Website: apple
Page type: payment
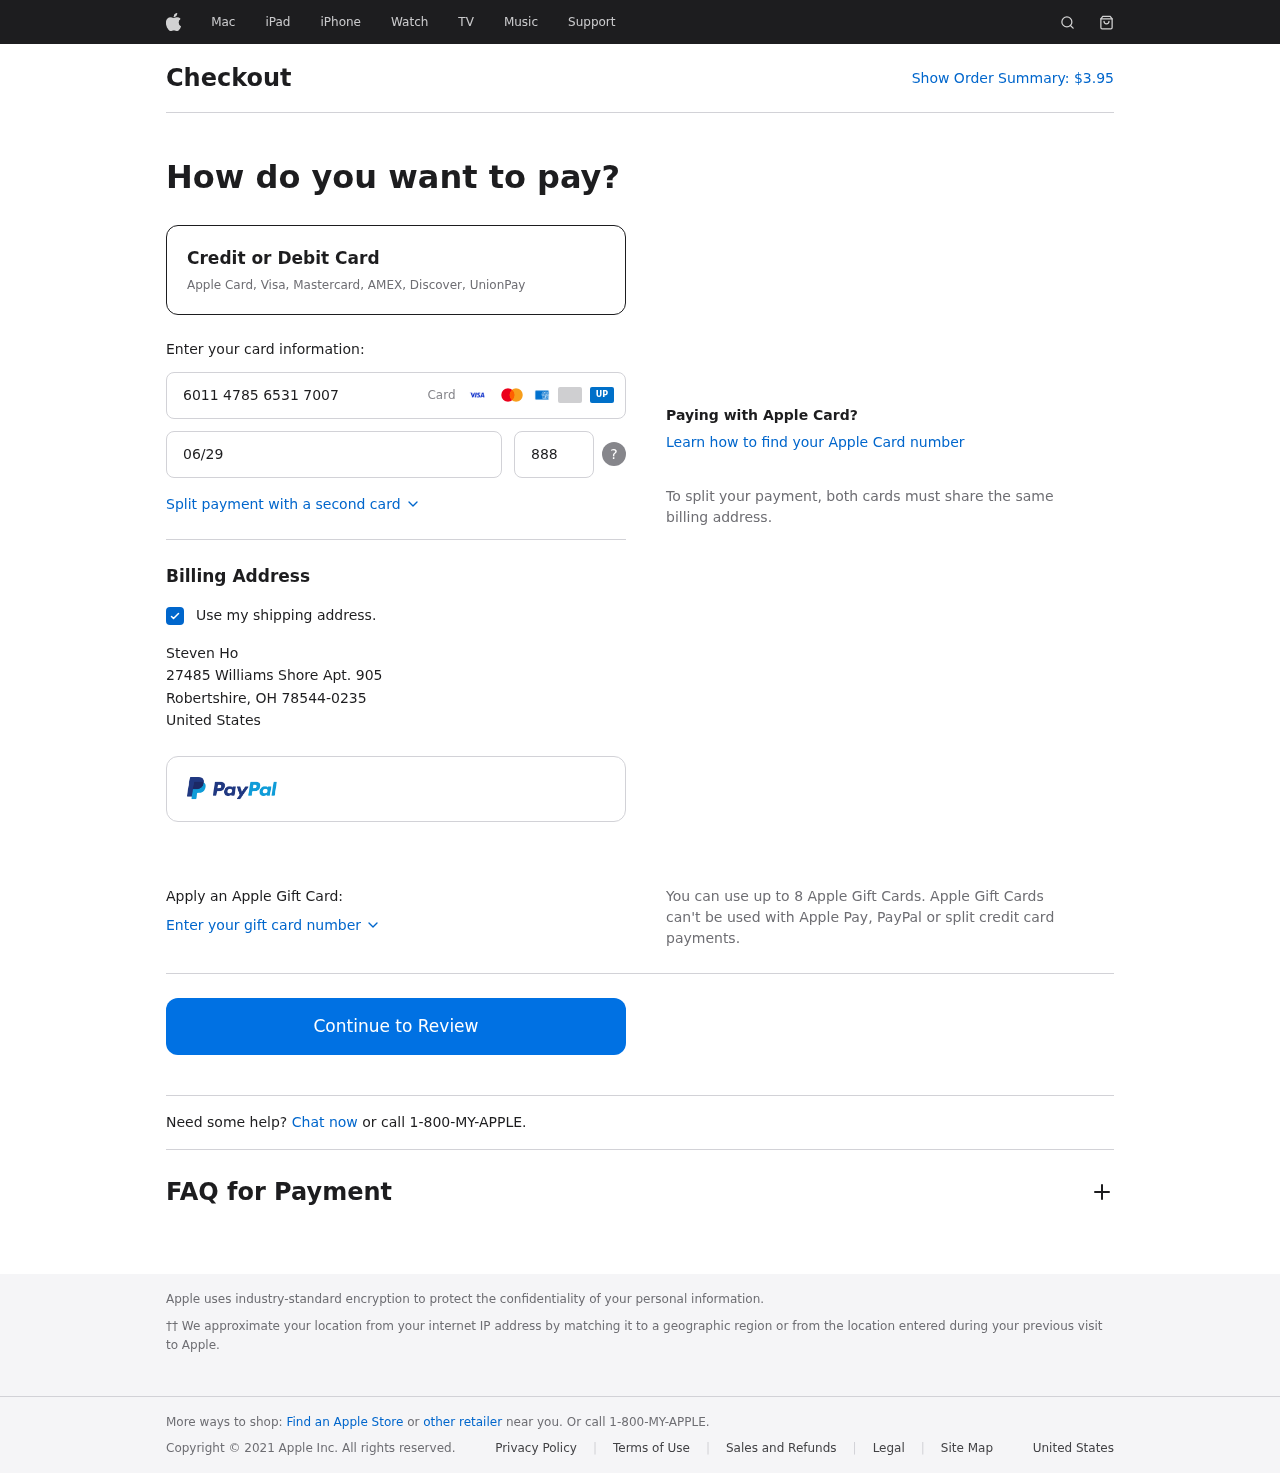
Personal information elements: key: PII_CARD_CVV
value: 888
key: PII_CARD_EXPIRY
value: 06/29
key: PII_CARD_NUMBER
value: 6011 4785 6531 7007
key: PII_CITY
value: Robertshire
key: PII_COUNTRY
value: United States
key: PII_FULLNAME
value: Steven Ho
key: PII_POSTCODE_FULL
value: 78544-0235
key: PII_STATE_ABBR
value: OH
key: PII_STREET
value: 27485 Williams Shore Apt. 905
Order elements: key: ORDER_TOTAL
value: $3.95